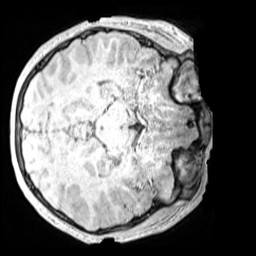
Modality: MP2RAGE
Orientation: axial
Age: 12
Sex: male
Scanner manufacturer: siemens
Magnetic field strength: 3 T
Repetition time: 4 s
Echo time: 0.00299 s